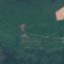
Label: Pasture